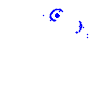
Particle: electron